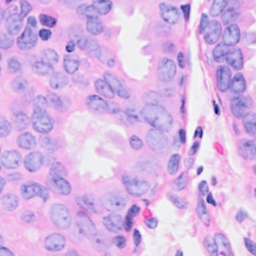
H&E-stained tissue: Breast